Aerial crown-view tile of a tropical tree (Barro Colorado Island, Panama), acquired 20250217:
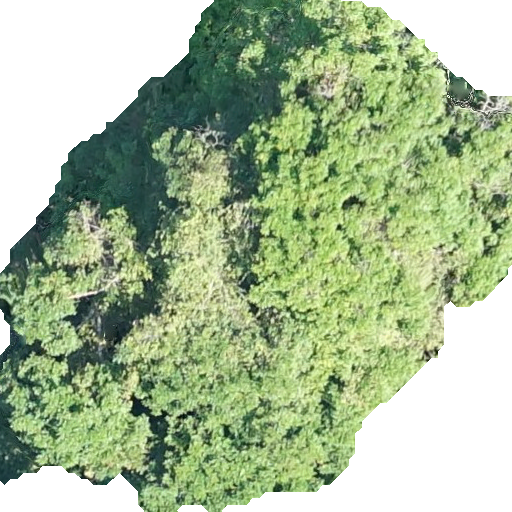
Species: Simarouba amara
GBIF accepted scientific name: Simarouba amara
Crown area: 292.554 m²